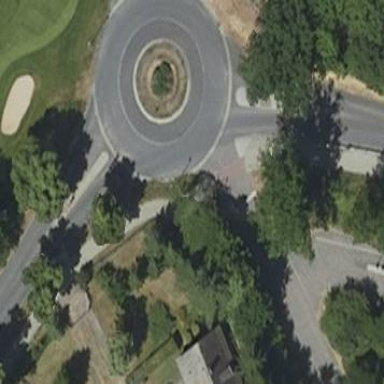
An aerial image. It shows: Tertiary road with asphalt surface leading to roundabout.